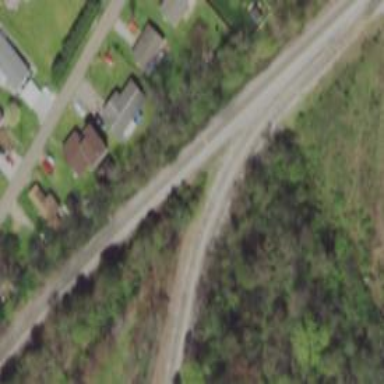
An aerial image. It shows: Railway siding with rails.